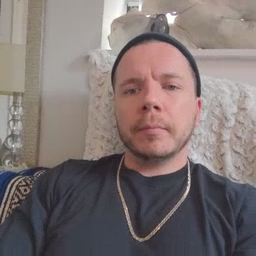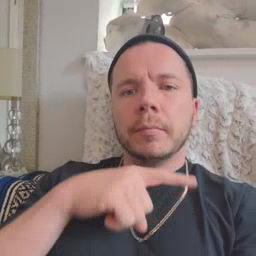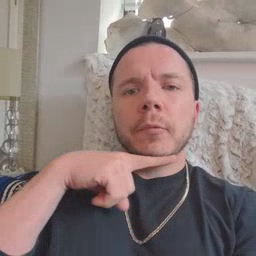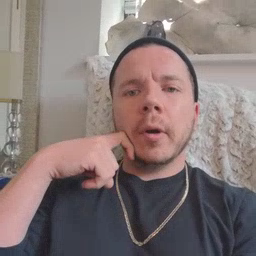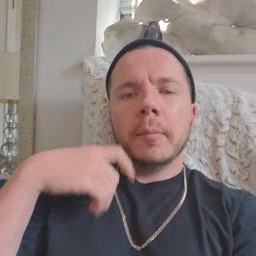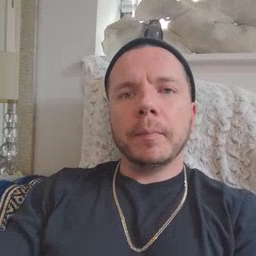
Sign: dry